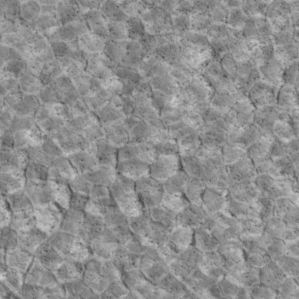
Label: non_frost